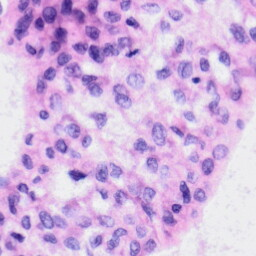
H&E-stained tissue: Liver